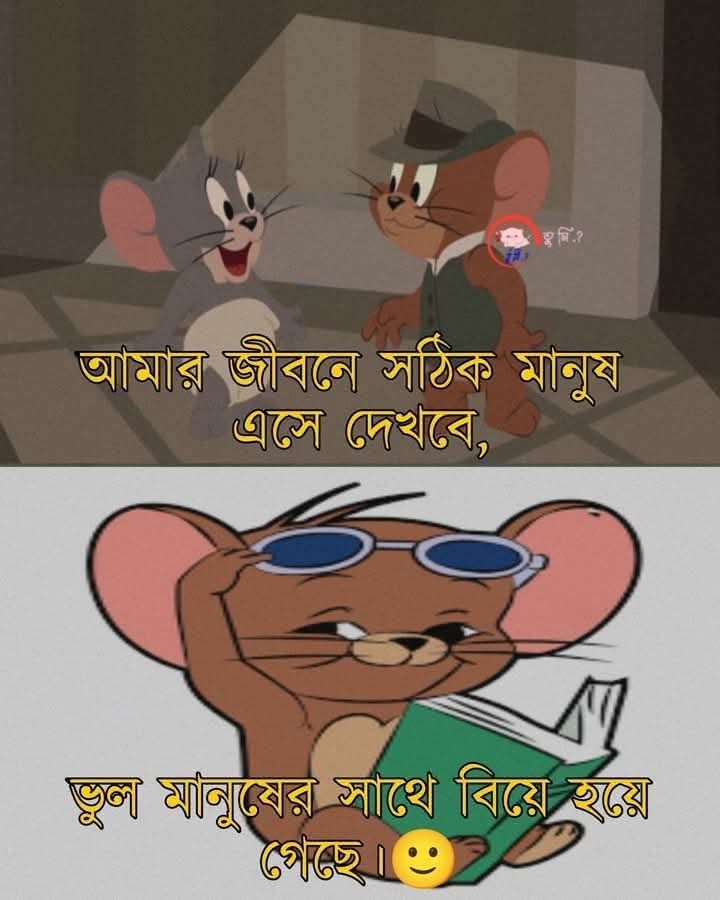
Text: আমার জীবনে সঠিক মানুষ এসে দেখবে,
ভুল মানুষের সাথে বিয়ে হয়ে গেছে।
Label: Non Hate